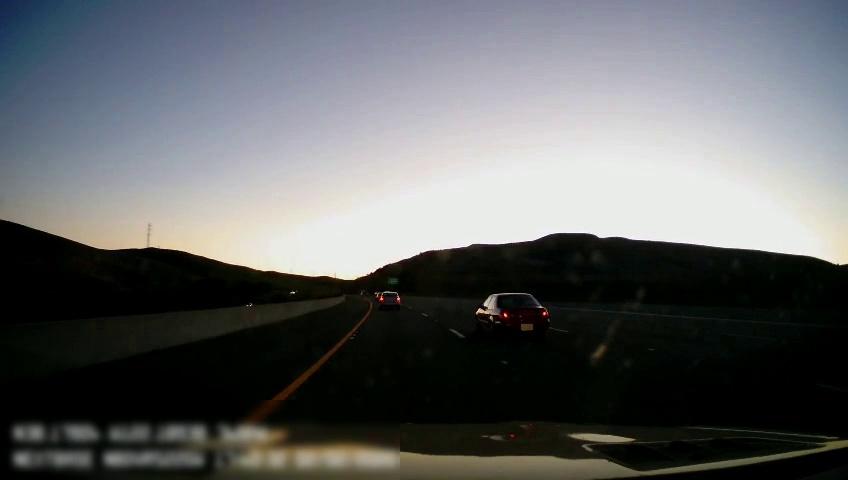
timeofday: Day
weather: Sunny
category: Drivable Space
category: Vehicles | Car
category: Vehicles | Car
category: Lanes | Alternate Lane
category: Lanes | Current Lane
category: Lanes | Current Lane
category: Lanes | Alternate Lane
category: Lanes | Alternate Lane
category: Traffic | Signs